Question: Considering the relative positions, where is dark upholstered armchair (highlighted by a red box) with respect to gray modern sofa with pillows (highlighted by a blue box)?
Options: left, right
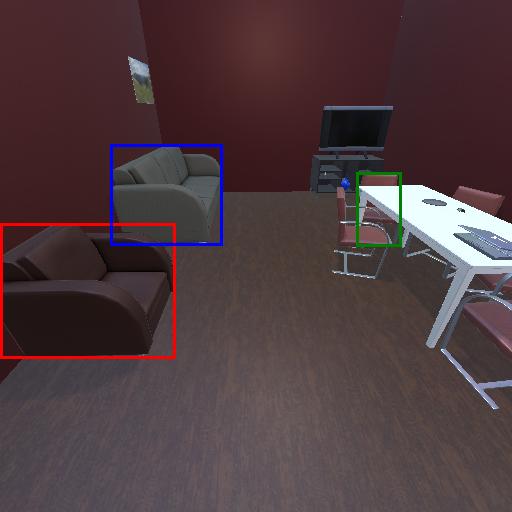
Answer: left